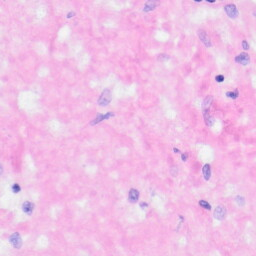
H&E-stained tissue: Kidney